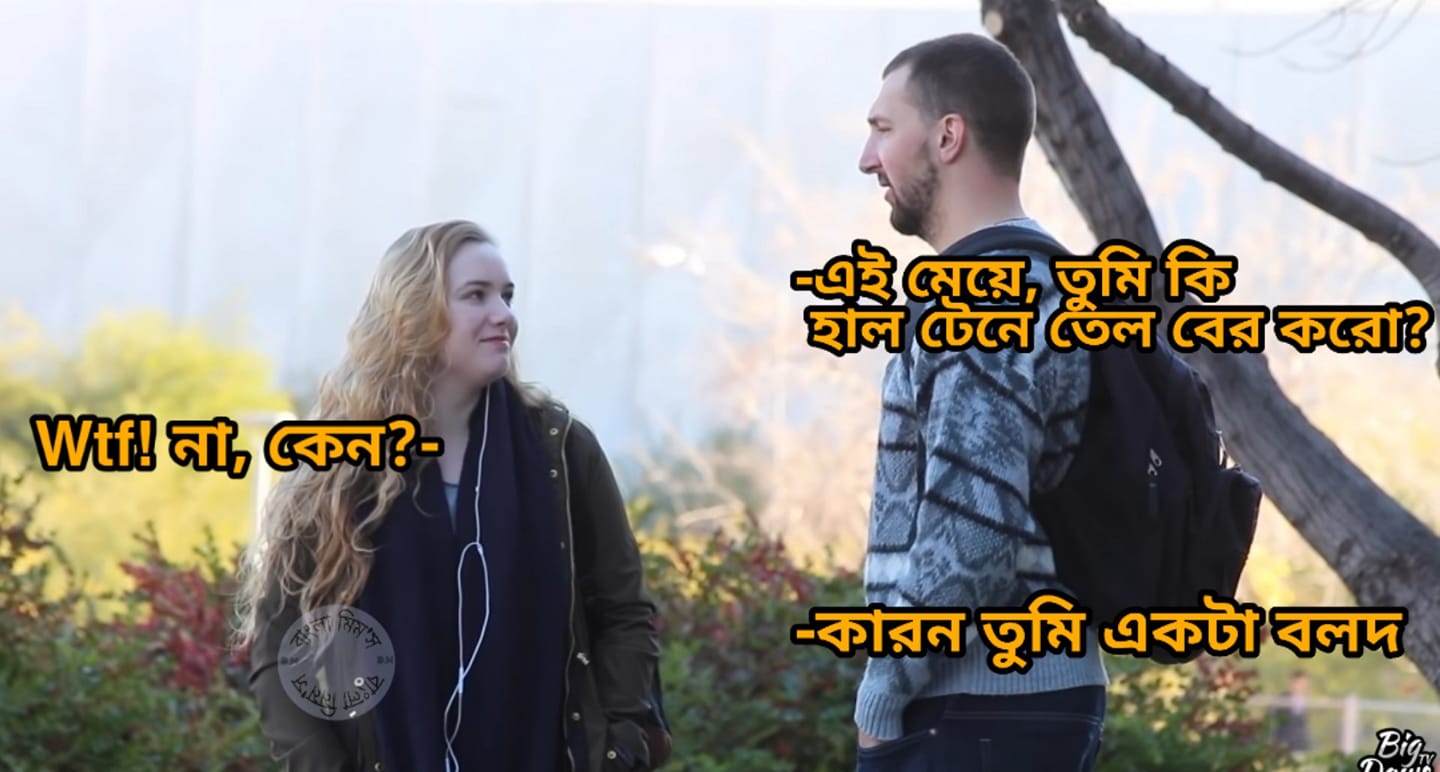
Caption: -এই মেয়ে, তুমি কি হাল টেনে তেল বের করো ?  Wtf না, কেন ?   - কারন তুমি একটা বলদ
Label: hate